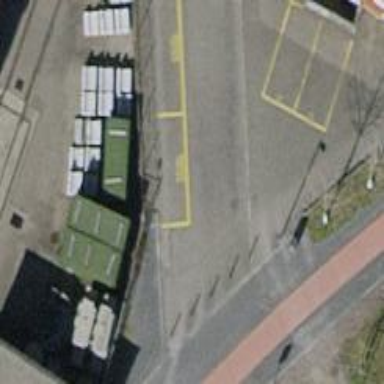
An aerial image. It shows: Bollard barrier.